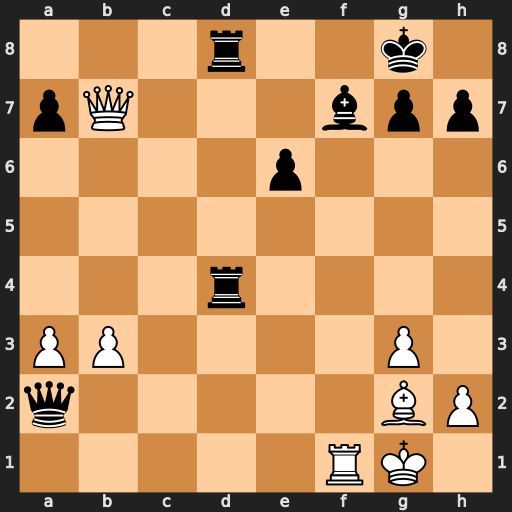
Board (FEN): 3r2k1/pQ3bpp/4p3/8/3r4/PP4P1/q5BP/5RK1
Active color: w
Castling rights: -
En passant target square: -
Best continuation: Qxf7+ Kh8 Qf8+ Rxf8 Rxf8#